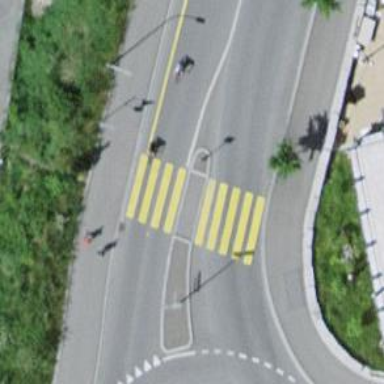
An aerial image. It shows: Marked zebra crossing with island in the middle.